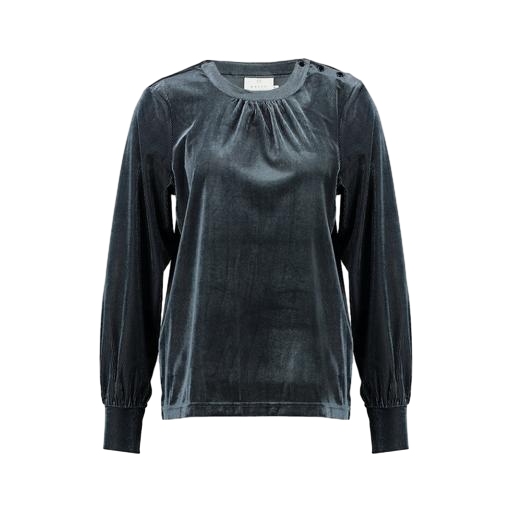
pleat-neck top, long-sleeve top, high-neck top, white background